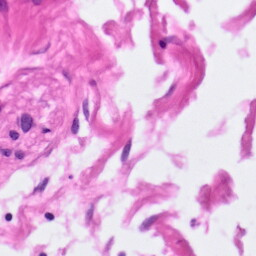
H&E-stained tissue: Pancreatic